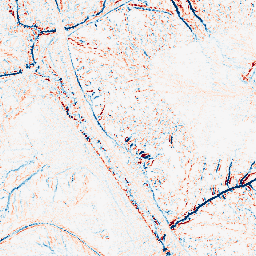
Category: edge_preserving
Decomposition family: median
Decomposition parameters: size: 5
Upsampling method: regularized
Upsampling parameters: scale: 4
lambda_reg: 0.001
Upsampling scale: 4